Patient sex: M
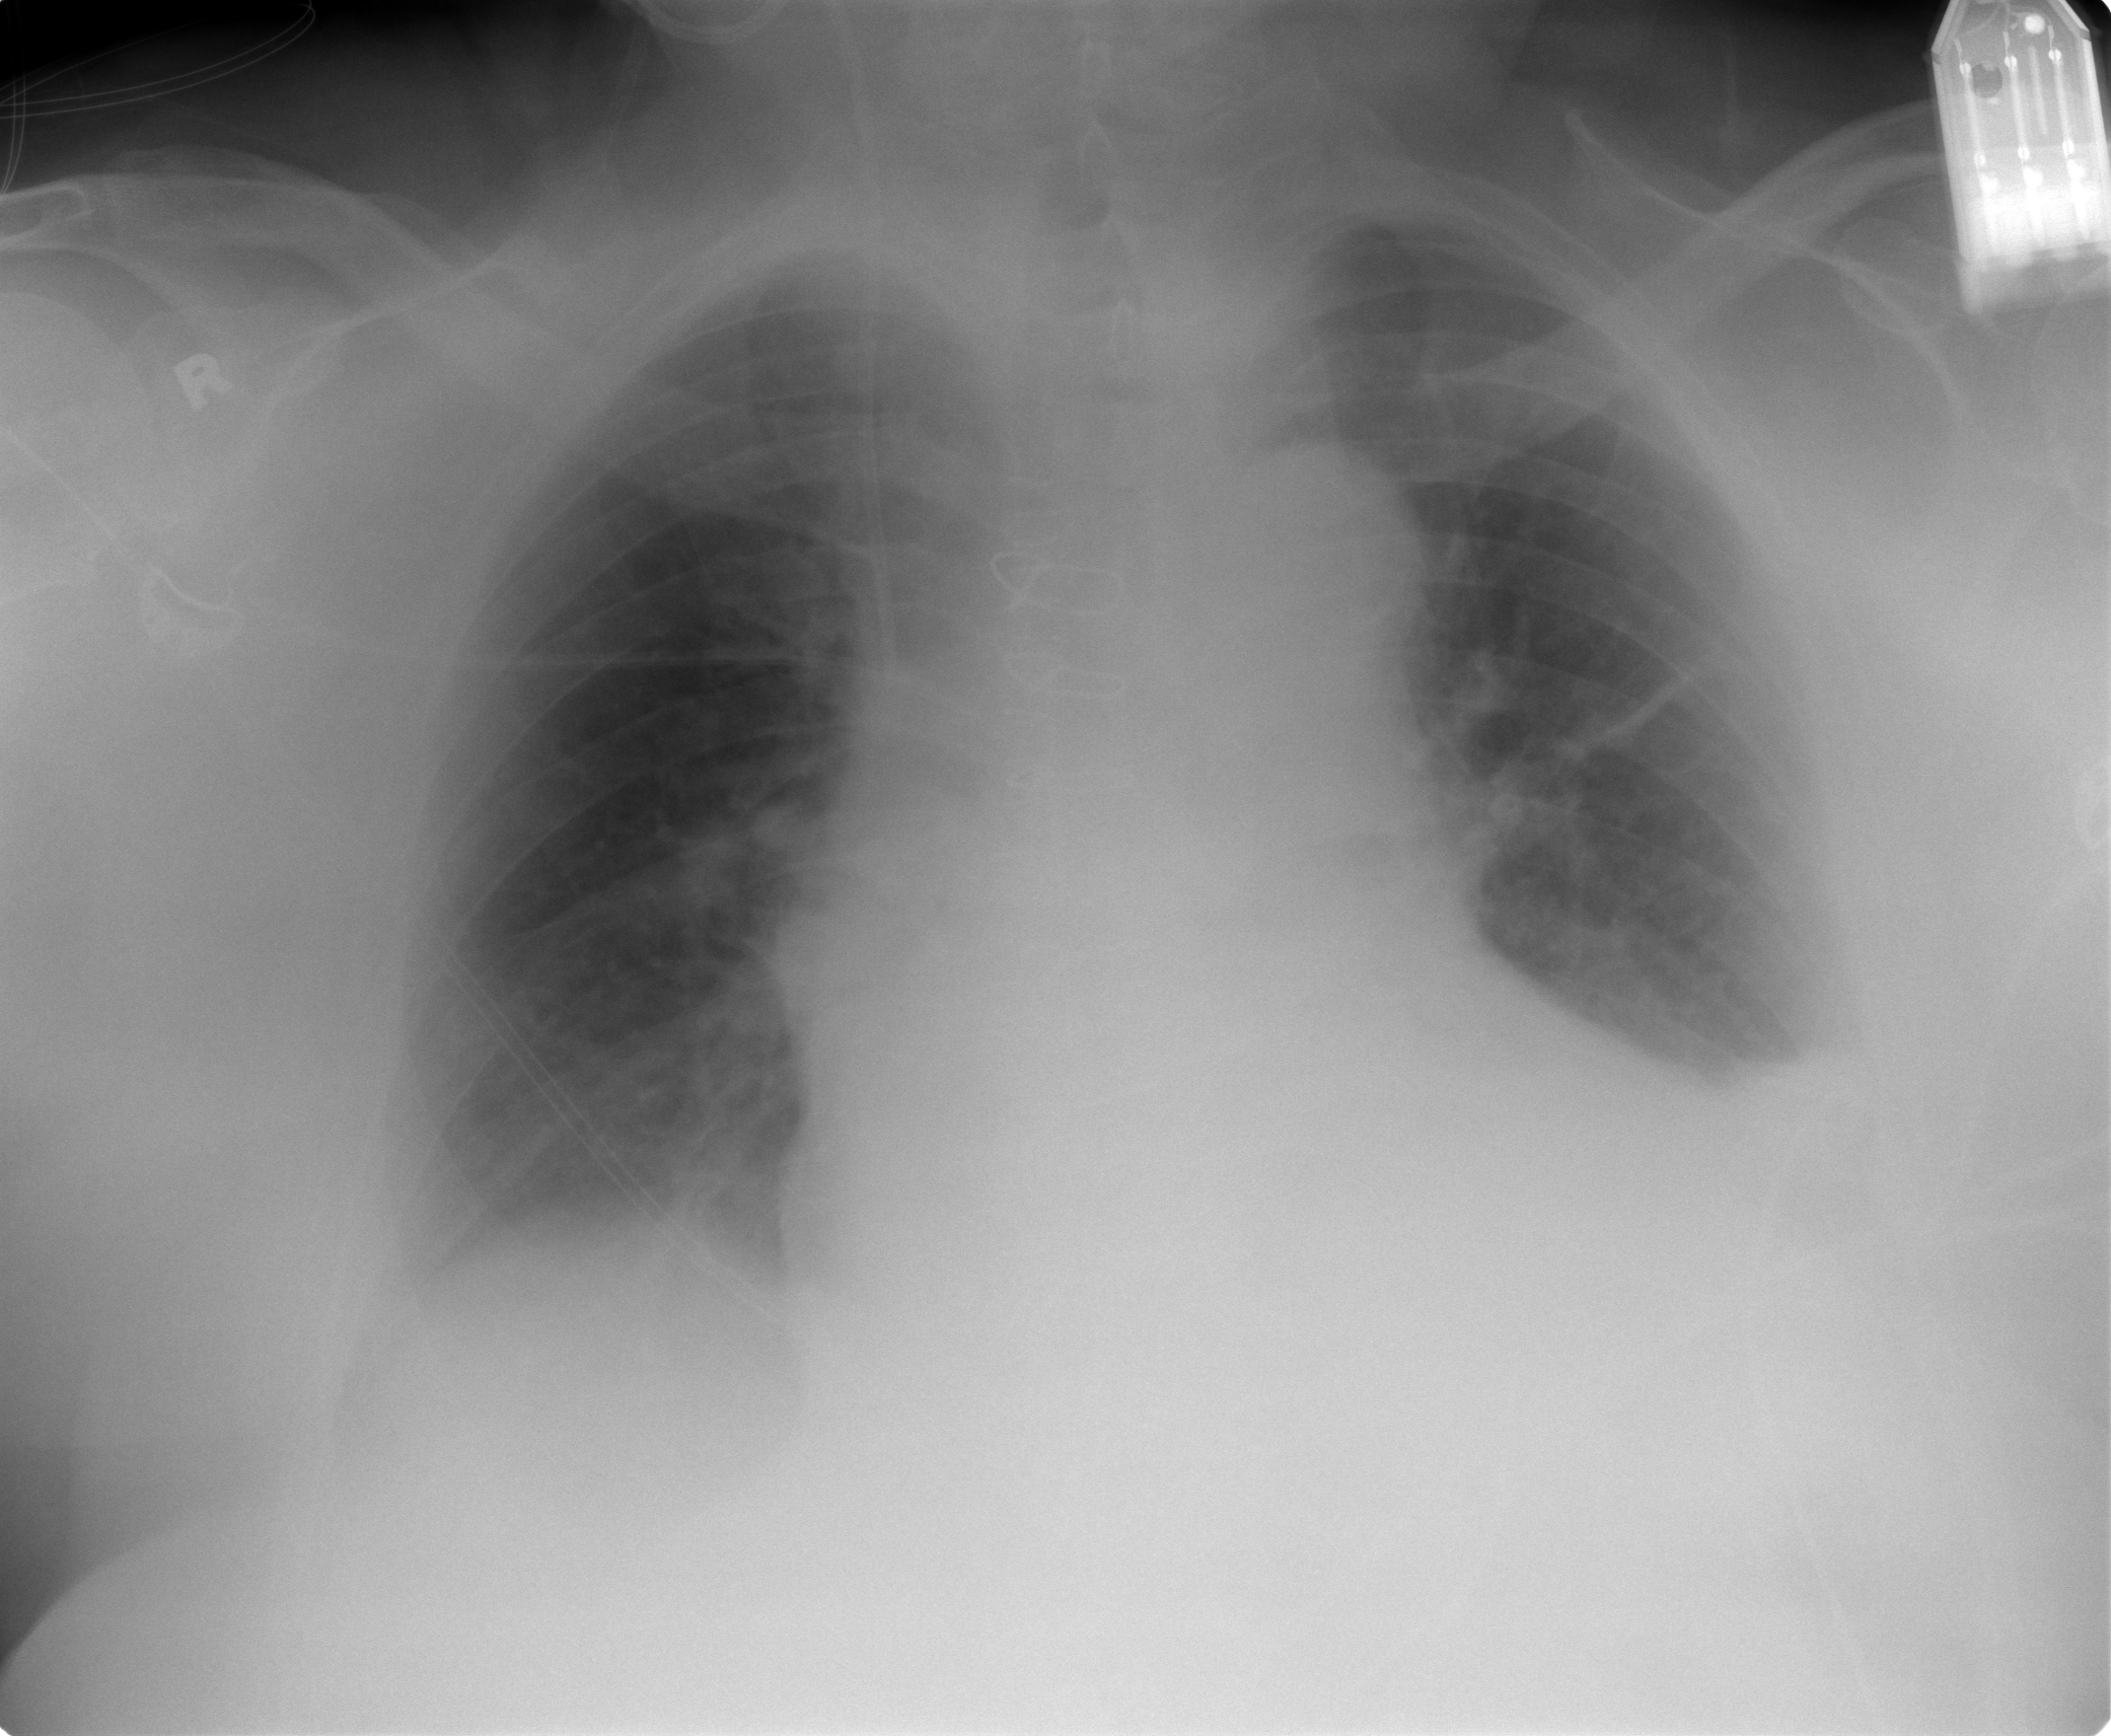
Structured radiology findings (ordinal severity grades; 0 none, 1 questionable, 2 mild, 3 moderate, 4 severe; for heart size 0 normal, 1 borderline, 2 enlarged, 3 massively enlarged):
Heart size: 3
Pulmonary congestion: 2
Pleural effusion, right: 2
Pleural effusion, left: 2
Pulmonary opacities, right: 0
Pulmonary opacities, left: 0
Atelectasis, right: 0
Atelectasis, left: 2